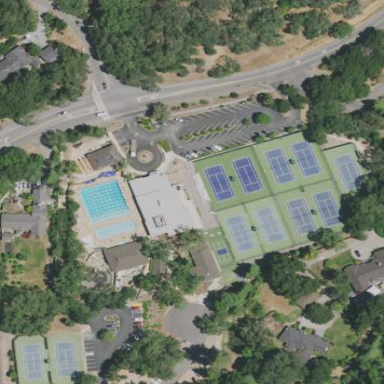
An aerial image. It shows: Sports center with facilities for tennis and swimming.